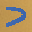
Label: 7